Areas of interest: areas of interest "School"
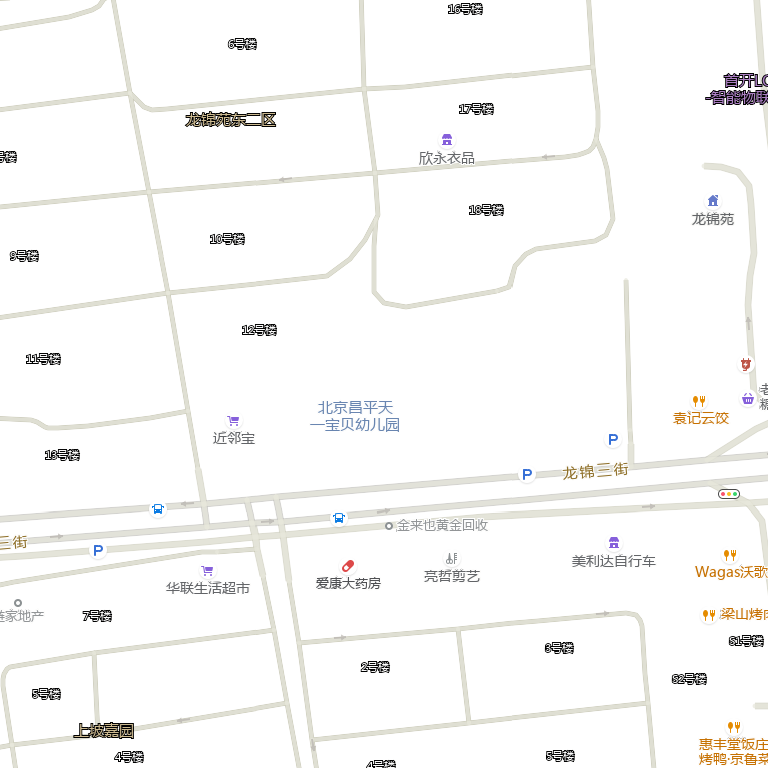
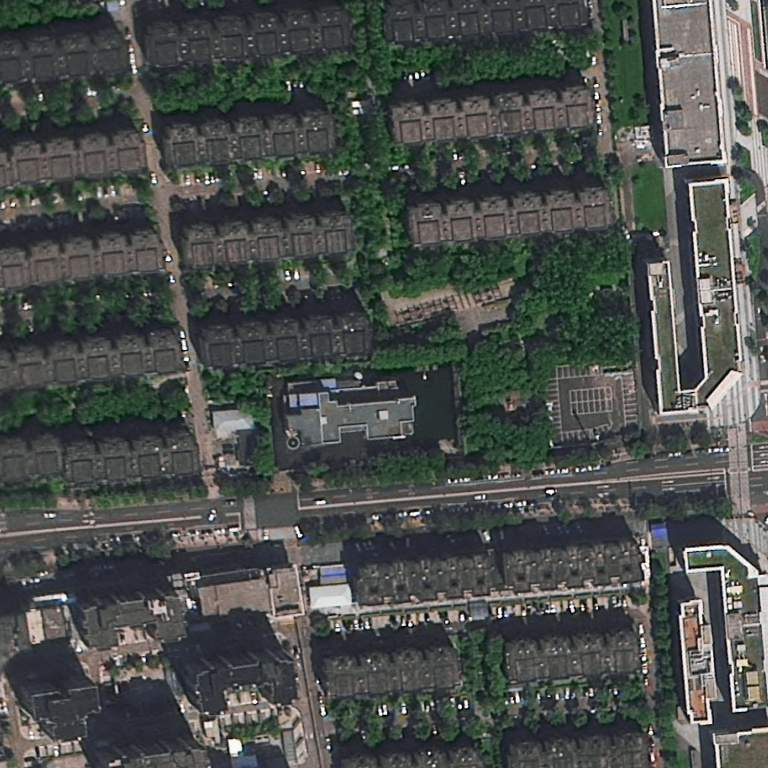